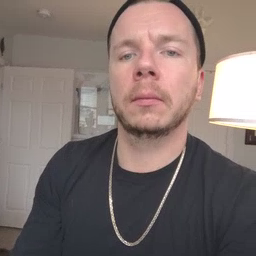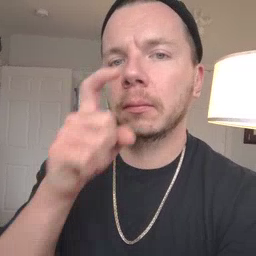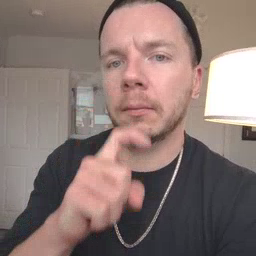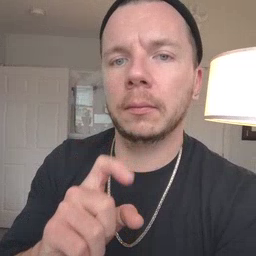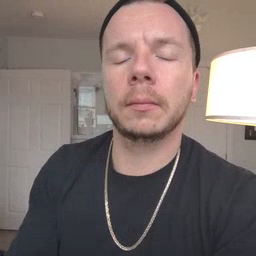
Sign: doll